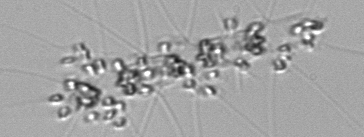
Label: Chaetoceros_didymus_TAG_external_flagellate